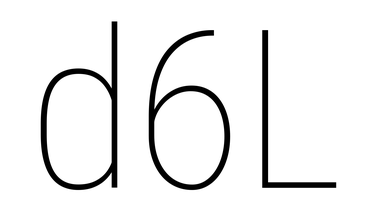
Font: Roboto_Condensed_Thin